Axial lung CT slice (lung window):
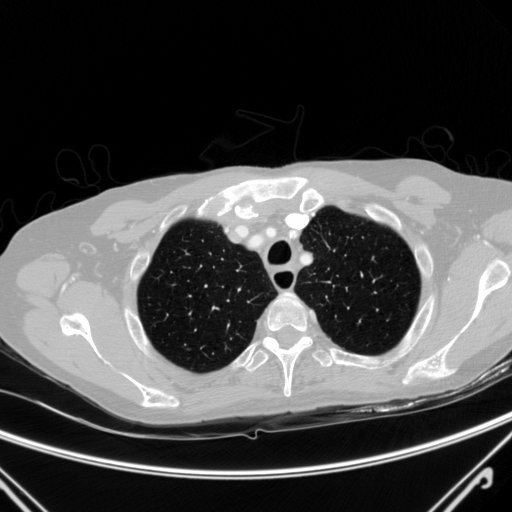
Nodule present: no